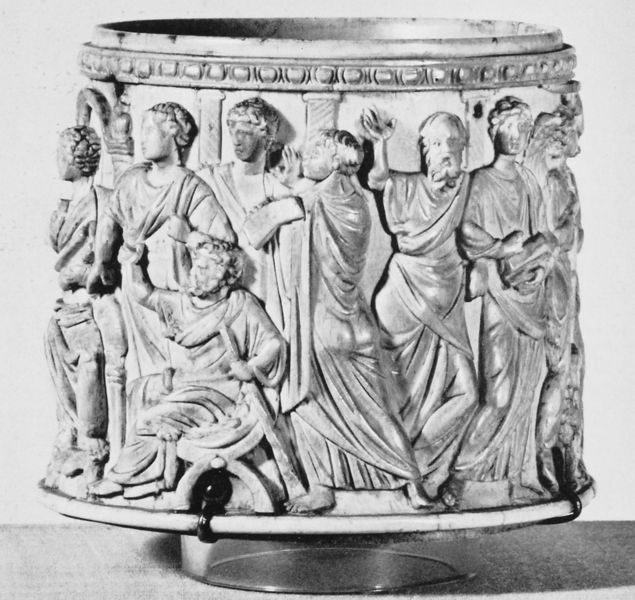
Titel: Elfenbein Pyxis
Institution: Berlin, Staatliche Museen, Skulpturensammlung
Schlagwörter: weiß, frauen, menschen, sitzen, ausschnitt, glas, männer, schwarz, säulen, fest, ornament, bart, bärte, arm, falten, stehen, haare, sessel, locken, rund, krug, skulptur, relief, topf, bogen, figuren, thron, detail, ring, foto, becher, gefäß, antike, dose, schnitzerei, römer, armreif, antik, toga, rollen, griechisch, griechenland, reif, bettler, tempel, heilige, tunika, eierstab, elfenbein, alabaster, archäologie, tempeö, sesel, spangen, po